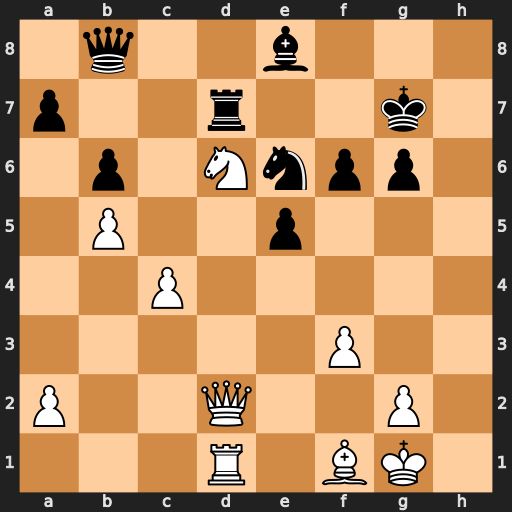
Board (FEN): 1q2b3/p2r2k1/1p1Nnpp1/1P2p3/2P5/5P2/P2Q2P1/3R1BK1
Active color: w
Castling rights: -
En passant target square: -
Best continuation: Nxe8+ Qxe8 Qxd7+ Qxd7 Rxd7+